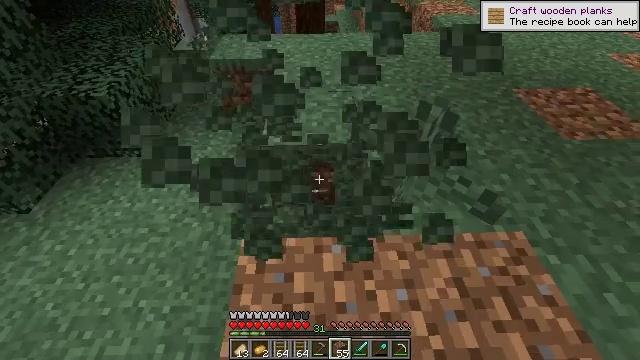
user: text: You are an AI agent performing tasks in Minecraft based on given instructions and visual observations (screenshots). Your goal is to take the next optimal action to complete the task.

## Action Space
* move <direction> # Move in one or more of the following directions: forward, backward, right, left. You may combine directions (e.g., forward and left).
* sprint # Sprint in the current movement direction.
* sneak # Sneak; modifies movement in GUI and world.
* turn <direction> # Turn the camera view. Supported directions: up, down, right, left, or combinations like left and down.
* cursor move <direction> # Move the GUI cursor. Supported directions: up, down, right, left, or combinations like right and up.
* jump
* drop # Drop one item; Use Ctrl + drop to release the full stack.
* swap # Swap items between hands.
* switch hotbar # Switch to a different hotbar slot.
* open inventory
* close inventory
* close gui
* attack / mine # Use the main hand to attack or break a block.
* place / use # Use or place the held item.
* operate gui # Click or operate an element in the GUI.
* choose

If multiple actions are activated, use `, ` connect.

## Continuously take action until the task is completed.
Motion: motion action
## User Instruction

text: Attack the large fern to gather it.
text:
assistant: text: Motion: no_op